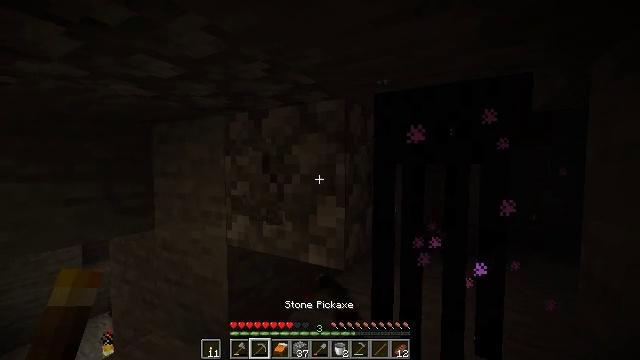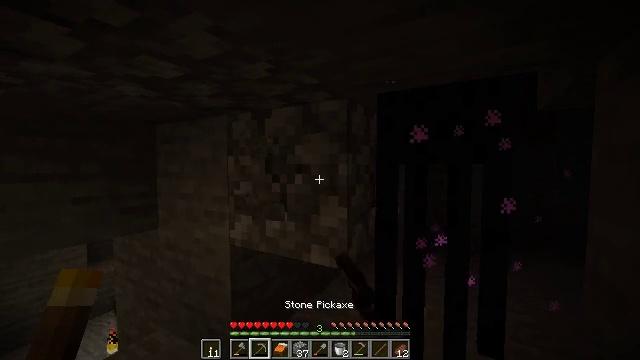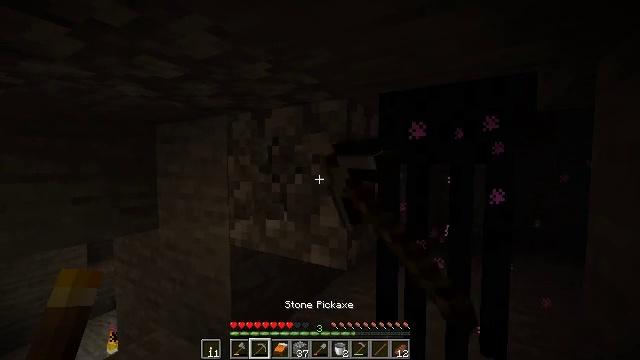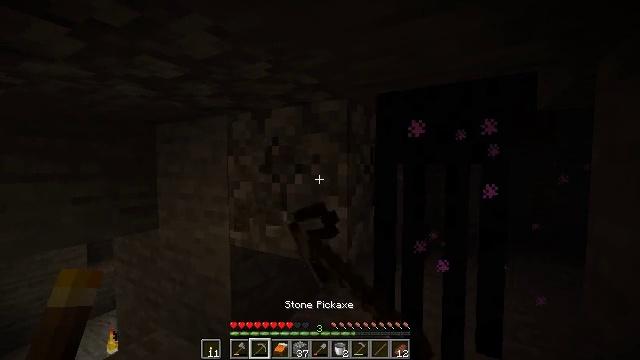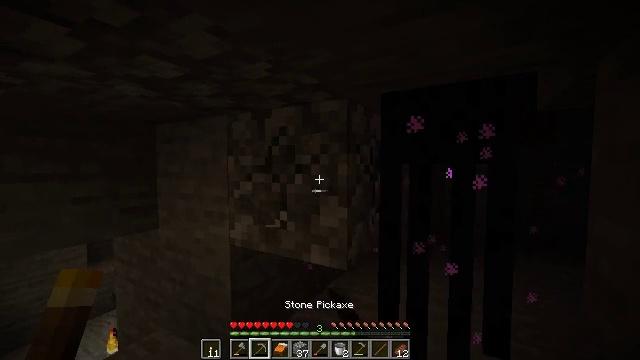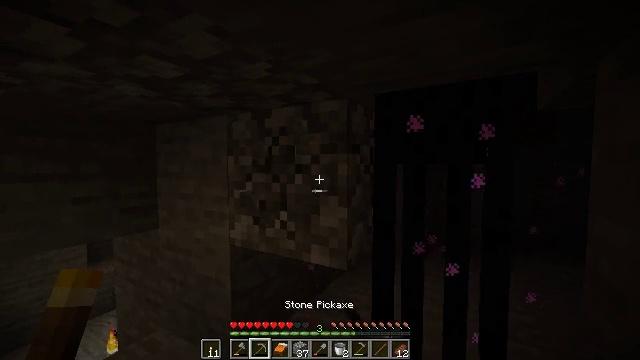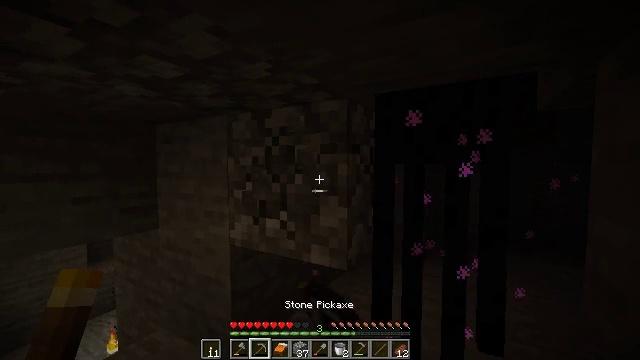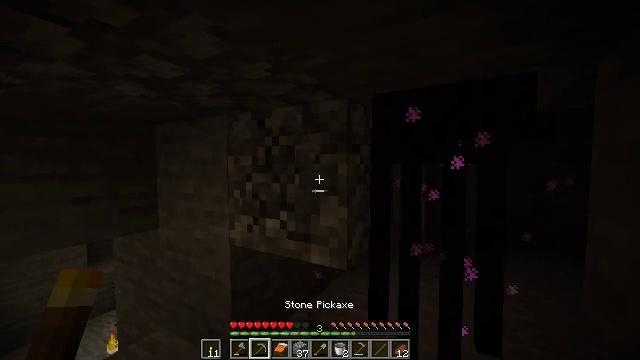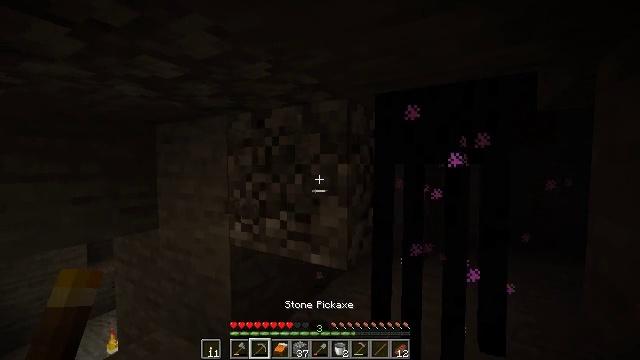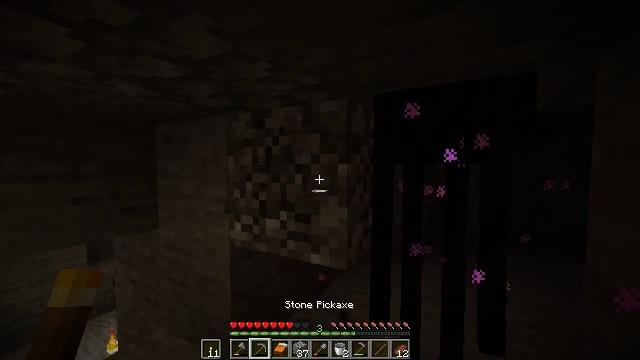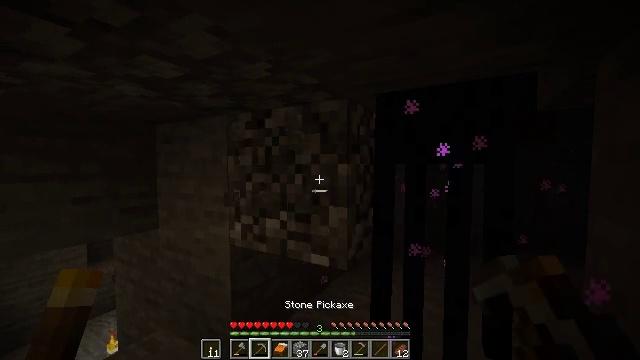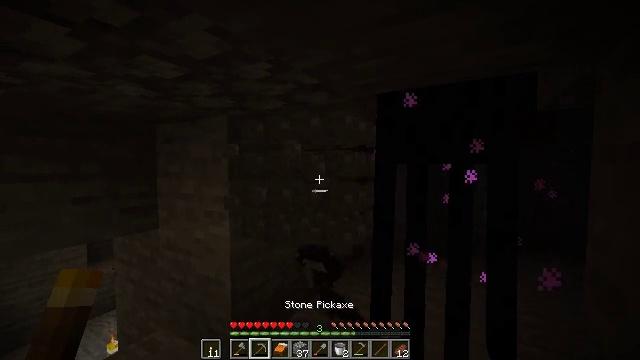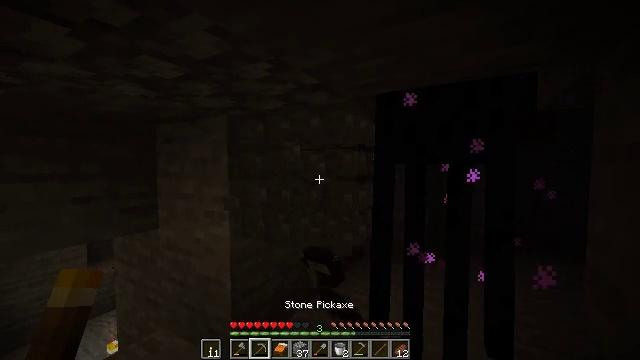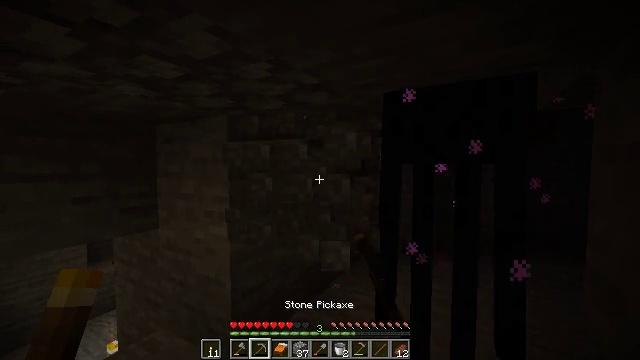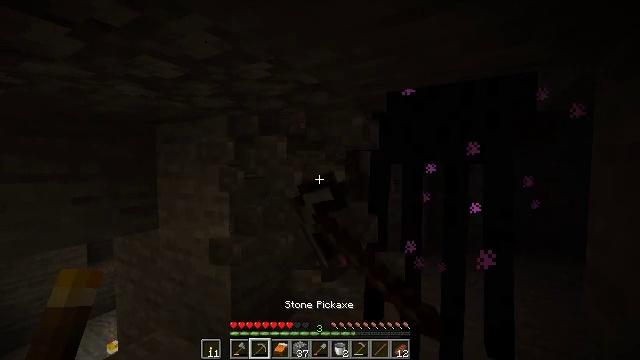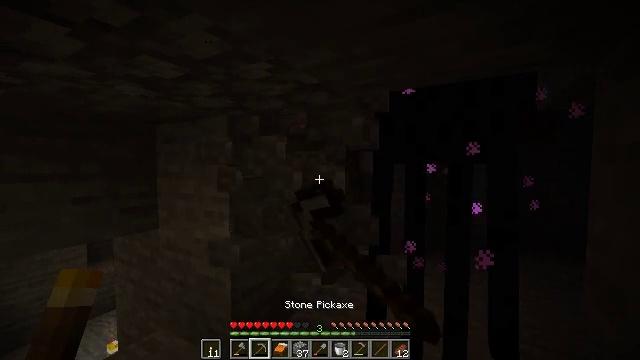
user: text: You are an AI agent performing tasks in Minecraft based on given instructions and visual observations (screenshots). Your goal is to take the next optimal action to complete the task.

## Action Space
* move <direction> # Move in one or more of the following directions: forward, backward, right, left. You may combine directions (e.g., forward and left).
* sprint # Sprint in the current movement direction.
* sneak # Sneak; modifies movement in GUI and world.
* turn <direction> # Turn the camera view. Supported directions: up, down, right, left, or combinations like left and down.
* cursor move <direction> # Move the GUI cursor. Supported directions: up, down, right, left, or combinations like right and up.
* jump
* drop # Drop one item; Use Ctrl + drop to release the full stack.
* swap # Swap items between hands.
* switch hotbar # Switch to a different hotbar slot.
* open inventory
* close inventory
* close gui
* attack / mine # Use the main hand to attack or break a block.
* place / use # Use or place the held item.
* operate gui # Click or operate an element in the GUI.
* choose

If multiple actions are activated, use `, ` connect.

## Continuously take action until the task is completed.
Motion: motion action
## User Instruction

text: Collect cobblestone blocks for construction.
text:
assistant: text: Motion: attack / mine
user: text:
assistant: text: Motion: attack / mine
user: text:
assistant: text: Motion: attack / mine
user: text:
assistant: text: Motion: attack / mine
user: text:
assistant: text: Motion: attack / mine
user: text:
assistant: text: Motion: attack / mine
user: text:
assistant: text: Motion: attack / mine
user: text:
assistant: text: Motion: attack / mine
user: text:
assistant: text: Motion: attack / mine
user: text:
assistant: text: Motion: attack / mine
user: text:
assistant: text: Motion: attack / mine
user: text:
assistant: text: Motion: attack / mine
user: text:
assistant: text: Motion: attack / mine
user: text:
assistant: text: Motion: attack / mine
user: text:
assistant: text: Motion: attack / mine
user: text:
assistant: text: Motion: attack / mine